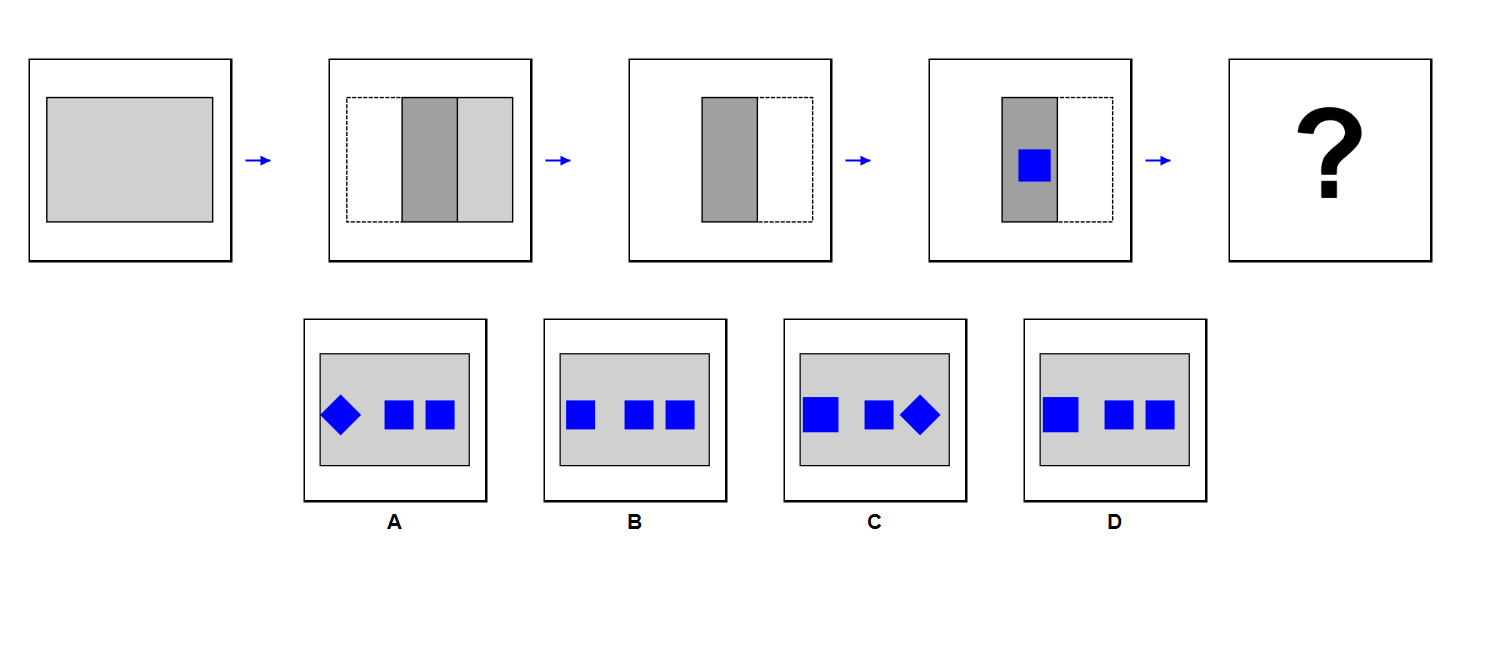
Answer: B